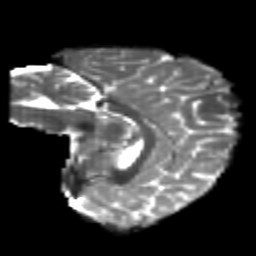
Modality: T2w
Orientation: sagittal
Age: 23
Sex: male
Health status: healthy
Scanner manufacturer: philips
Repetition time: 7.474 s
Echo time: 0.08753 s